Field crop: tomato
Growth stage: 2
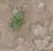
Species: solanum